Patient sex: M
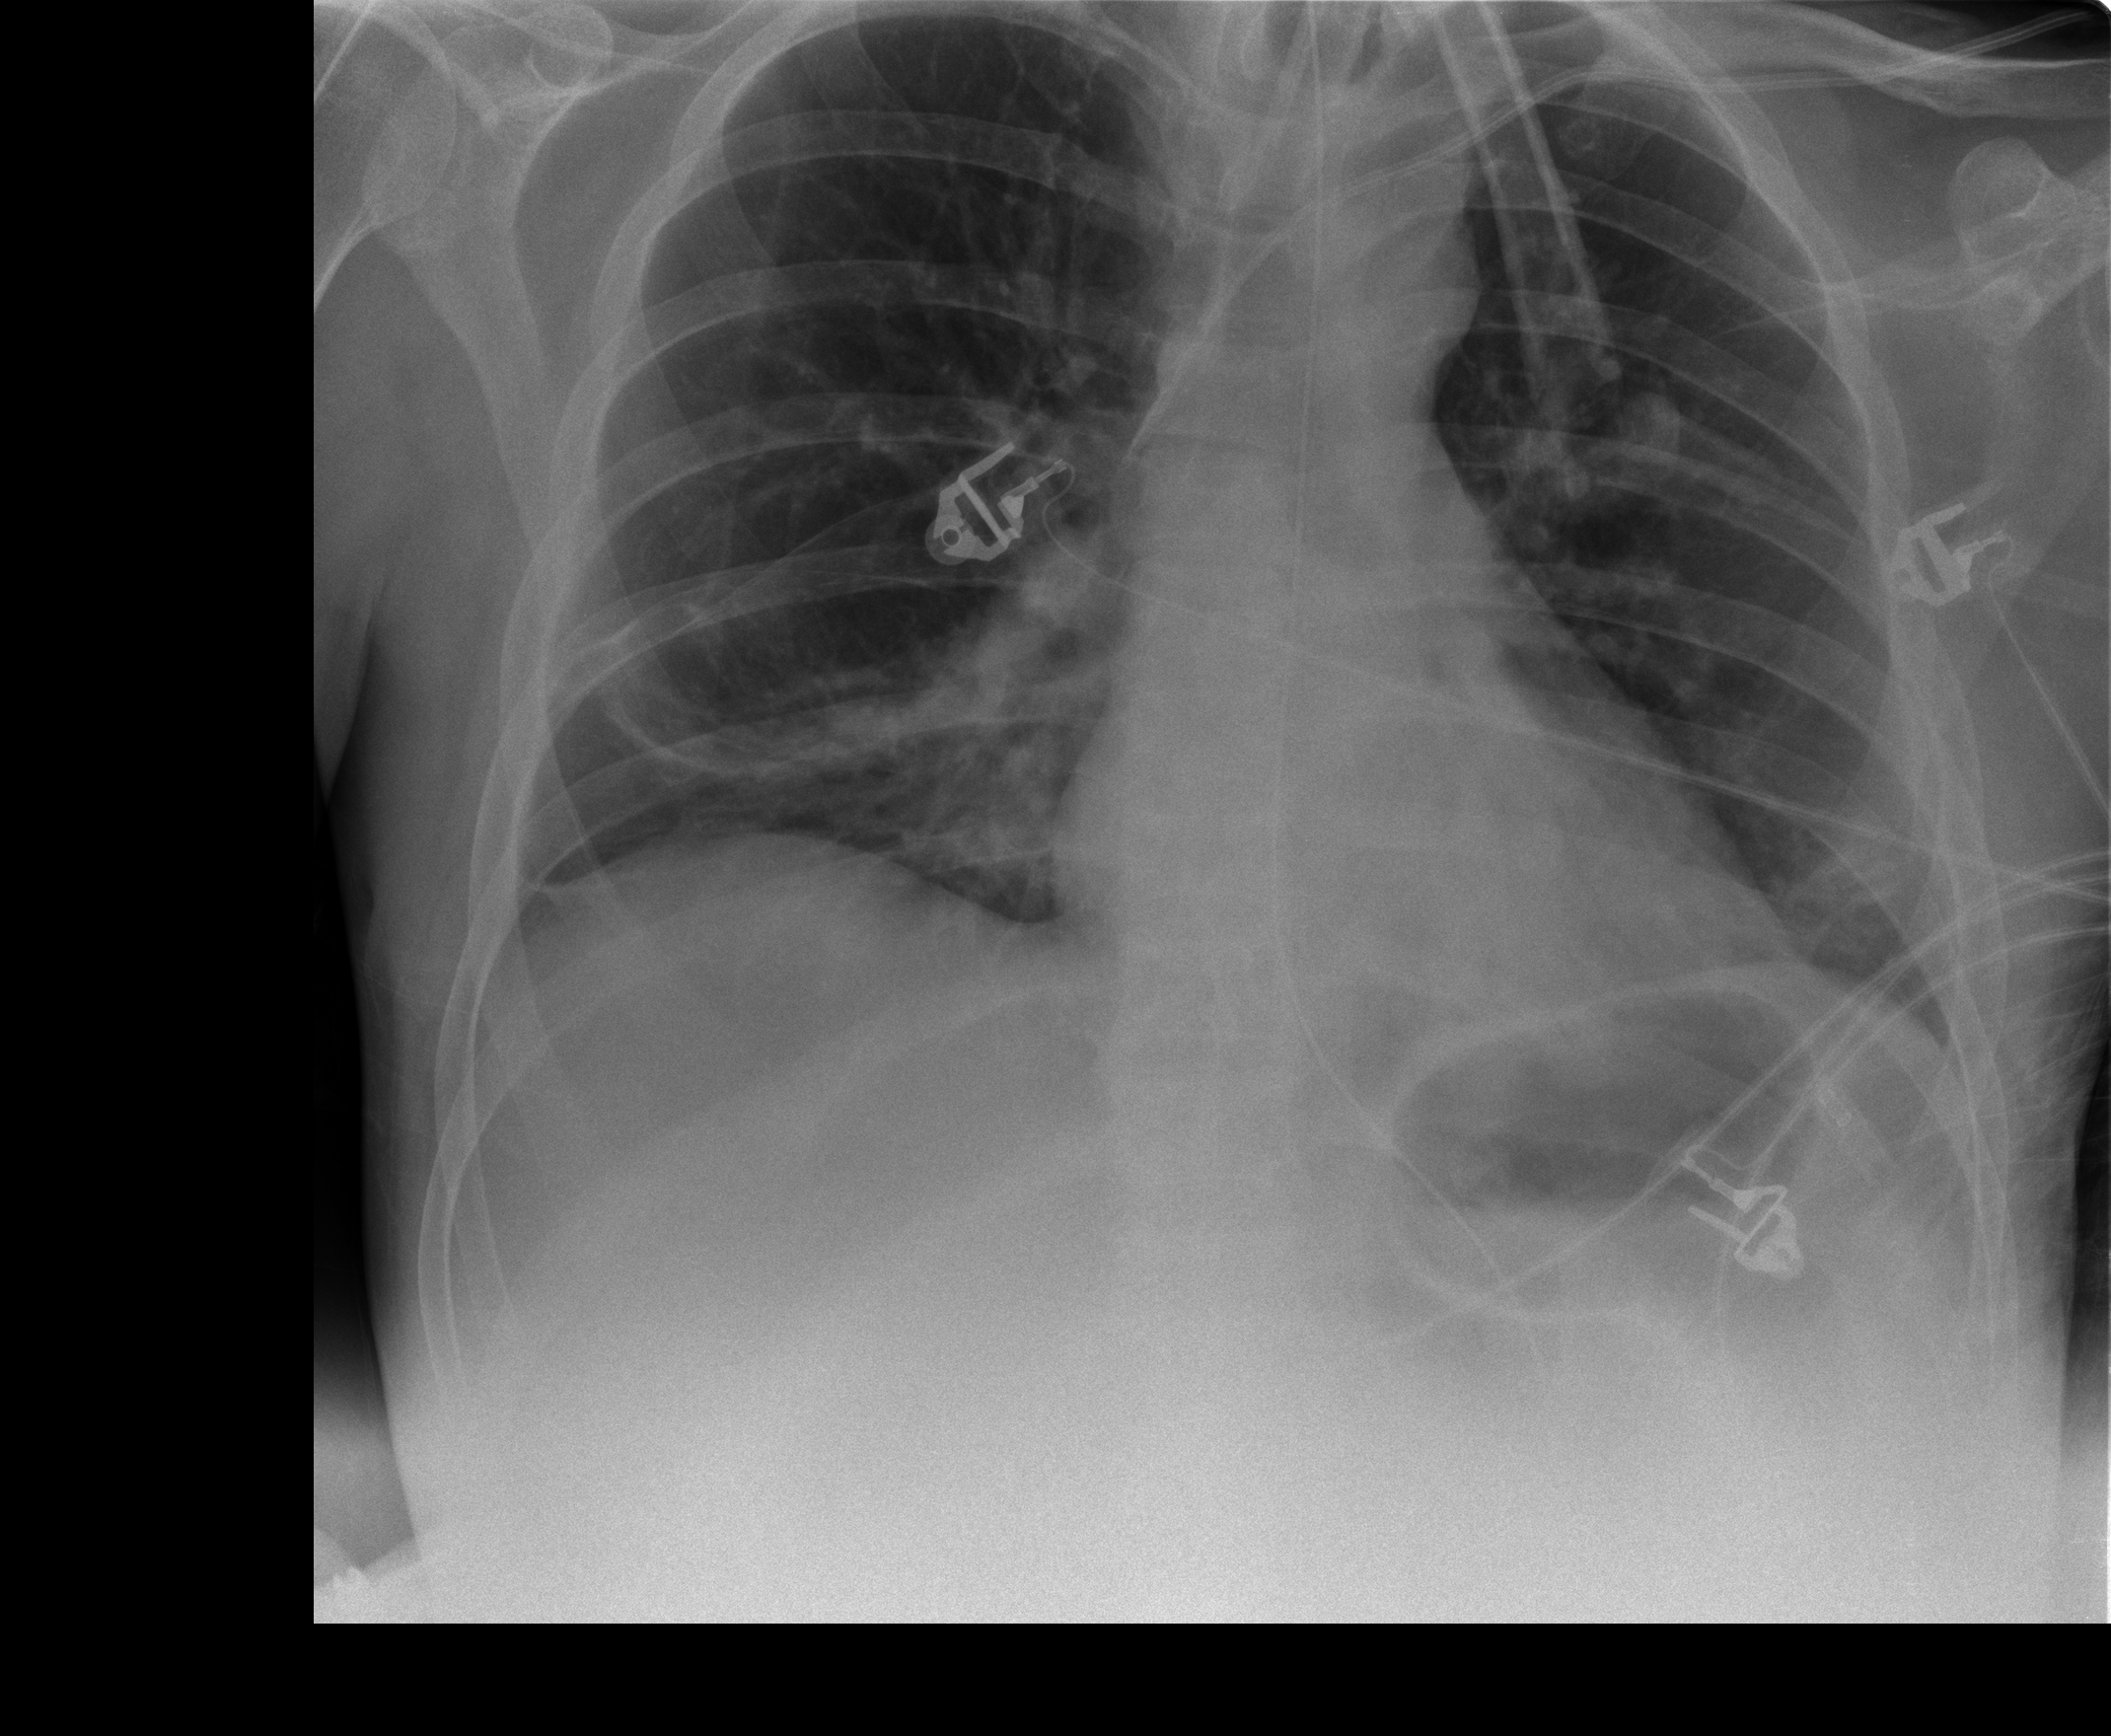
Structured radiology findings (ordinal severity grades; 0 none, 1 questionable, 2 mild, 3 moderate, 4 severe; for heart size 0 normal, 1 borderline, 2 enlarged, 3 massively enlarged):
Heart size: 0
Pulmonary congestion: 0
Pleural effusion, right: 1
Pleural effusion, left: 0
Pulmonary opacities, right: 1
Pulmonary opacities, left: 0
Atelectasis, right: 3
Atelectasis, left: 2